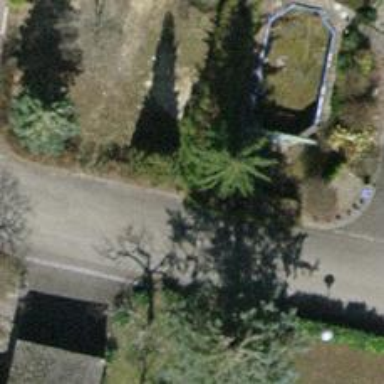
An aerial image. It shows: Hedge barrier.